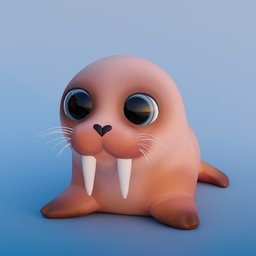
Label: animals